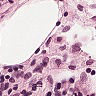
Metastatic tissue present: no